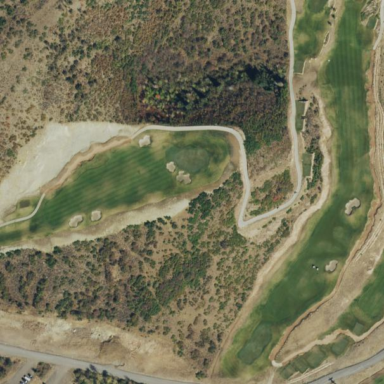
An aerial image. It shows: Golf fairway surrounded by grass.